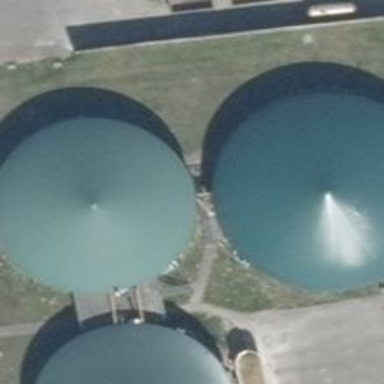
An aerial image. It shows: Digester building.